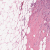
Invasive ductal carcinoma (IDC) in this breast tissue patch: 1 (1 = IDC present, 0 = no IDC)